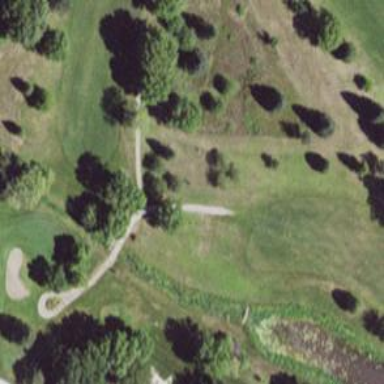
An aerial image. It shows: Path for both roads and golfers.